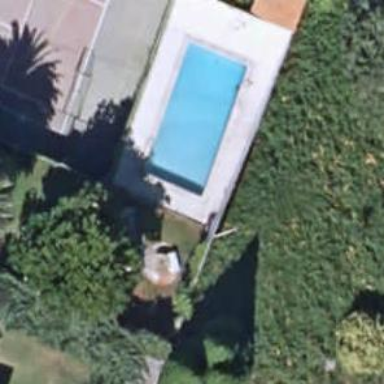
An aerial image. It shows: Swimming pool located in leisure land.